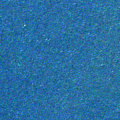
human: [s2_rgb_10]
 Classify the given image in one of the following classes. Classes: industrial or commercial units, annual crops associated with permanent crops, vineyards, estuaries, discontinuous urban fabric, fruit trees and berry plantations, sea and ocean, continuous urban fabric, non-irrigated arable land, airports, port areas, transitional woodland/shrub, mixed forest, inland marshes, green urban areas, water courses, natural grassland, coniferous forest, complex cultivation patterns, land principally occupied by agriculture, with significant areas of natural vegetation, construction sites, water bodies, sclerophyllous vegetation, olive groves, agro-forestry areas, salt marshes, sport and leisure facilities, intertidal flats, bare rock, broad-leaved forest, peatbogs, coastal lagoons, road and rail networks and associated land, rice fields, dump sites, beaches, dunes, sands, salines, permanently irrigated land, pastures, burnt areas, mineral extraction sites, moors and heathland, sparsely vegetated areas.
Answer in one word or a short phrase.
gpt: sea and ocean